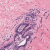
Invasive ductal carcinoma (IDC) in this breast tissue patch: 0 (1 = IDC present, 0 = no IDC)